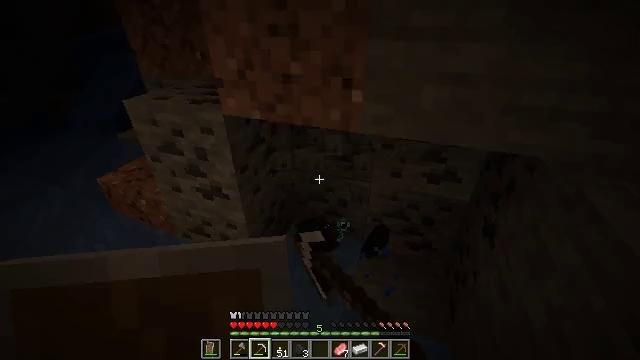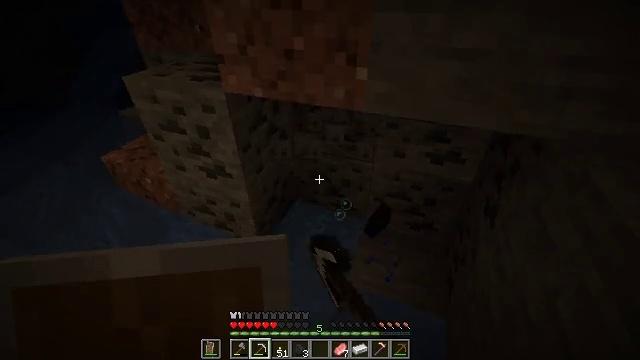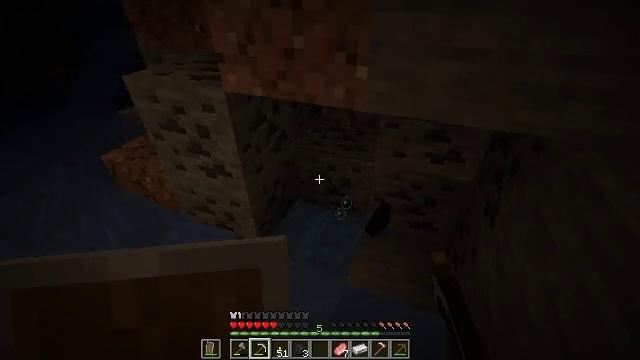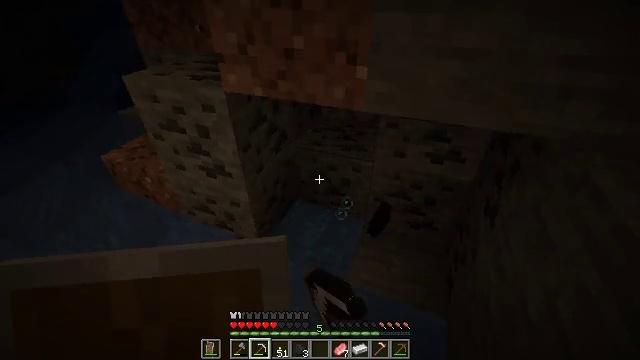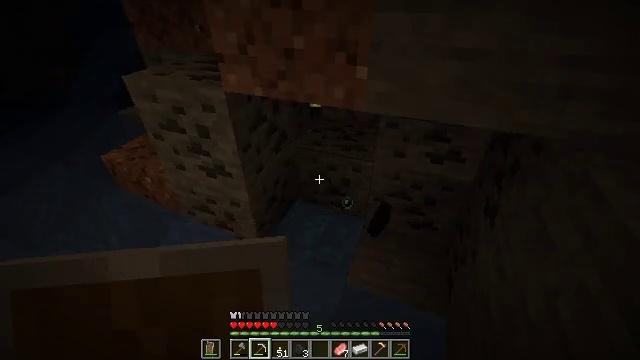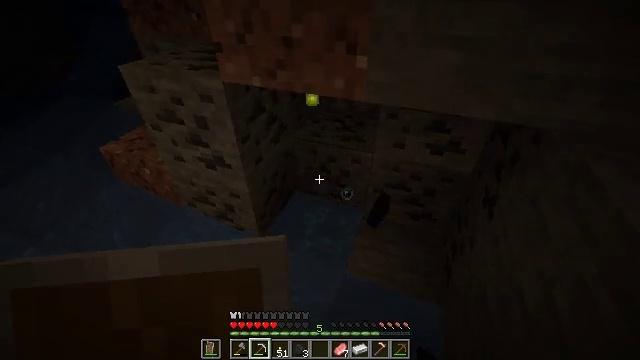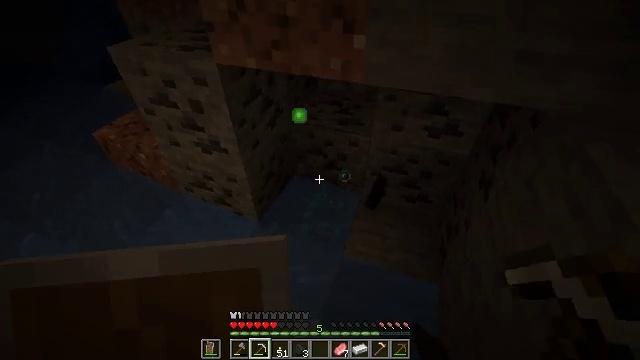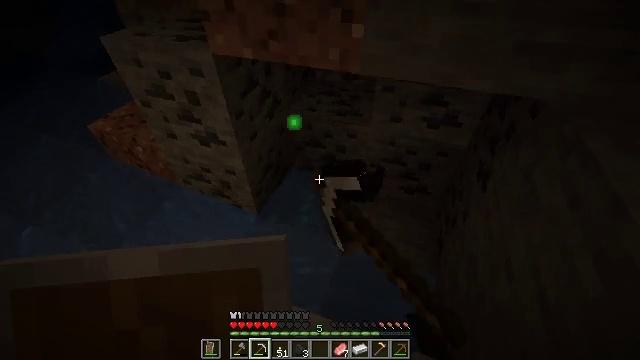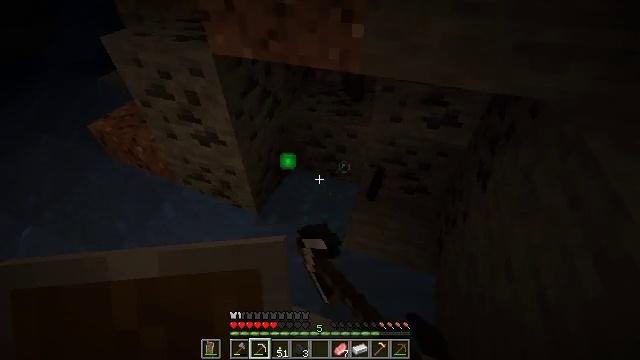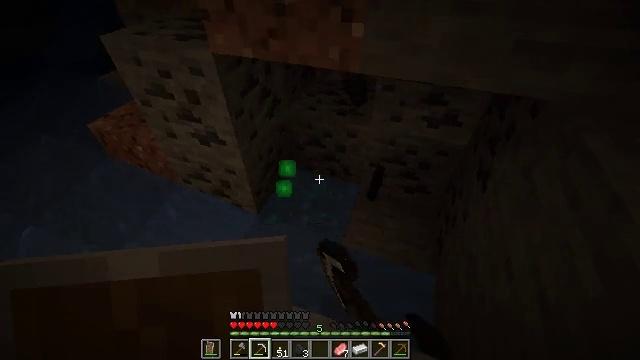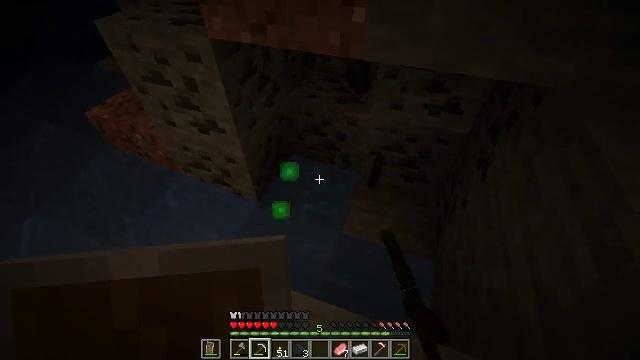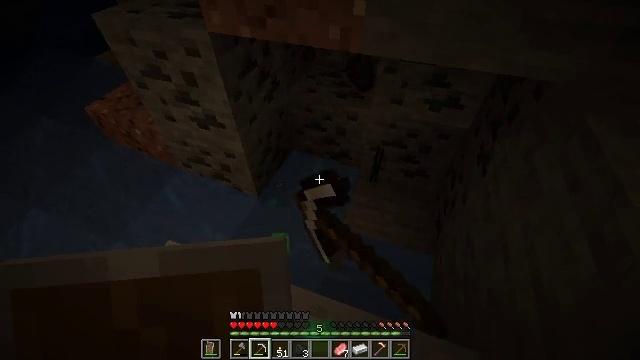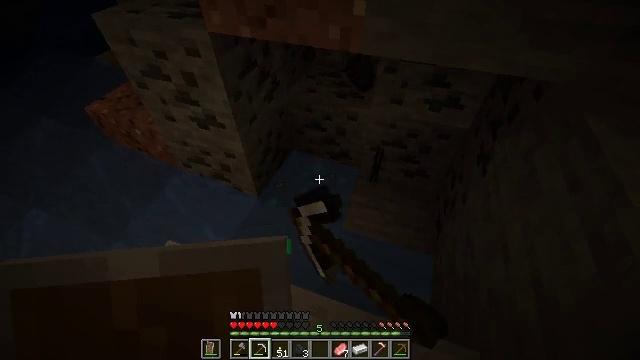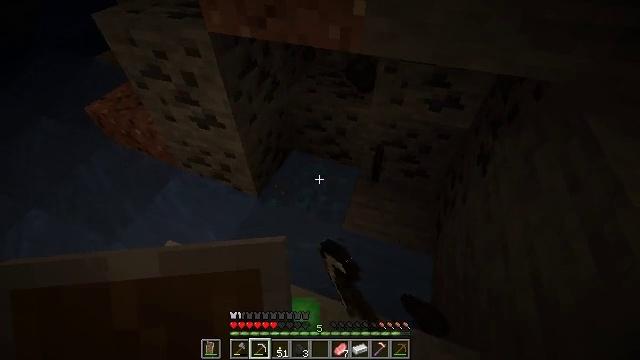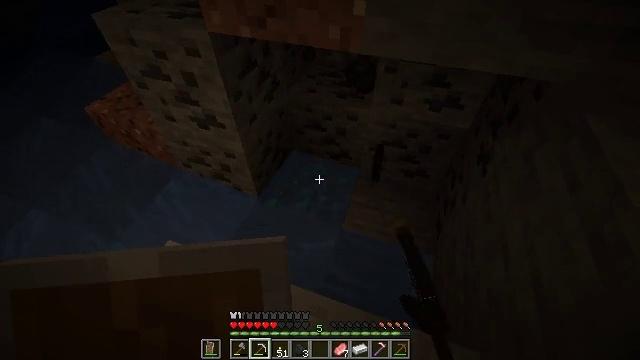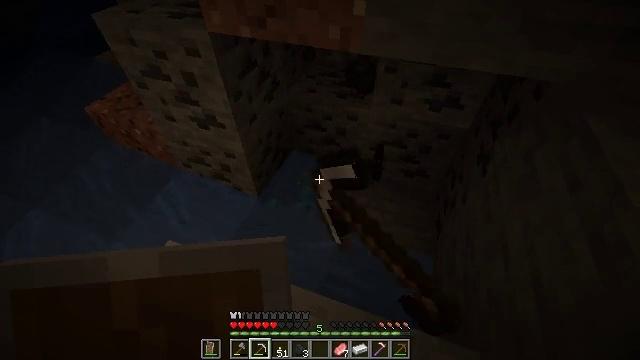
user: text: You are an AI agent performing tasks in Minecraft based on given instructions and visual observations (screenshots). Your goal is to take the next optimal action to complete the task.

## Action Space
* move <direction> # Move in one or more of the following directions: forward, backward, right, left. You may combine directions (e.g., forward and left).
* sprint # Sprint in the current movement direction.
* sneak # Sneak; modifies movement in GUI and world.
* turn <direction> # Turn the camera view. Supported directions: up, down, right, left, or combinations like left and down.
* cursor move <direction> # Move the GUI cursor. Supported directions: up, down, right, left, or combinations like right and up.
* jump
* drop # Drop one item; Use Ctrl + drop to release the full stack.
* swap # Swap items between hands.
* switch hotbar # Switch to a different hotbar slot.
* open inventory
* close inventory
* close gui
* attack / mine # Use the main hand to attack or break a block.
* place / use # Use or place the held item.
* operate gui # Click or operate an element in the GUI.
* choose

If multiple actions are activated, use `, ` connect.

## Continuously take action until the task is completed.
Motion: motion action
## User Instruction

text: Find and break the emerald ore.
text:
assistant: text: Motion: turn down, attack / mine
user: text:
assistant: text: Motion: attack / mine
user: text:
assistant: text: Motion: attack / mine
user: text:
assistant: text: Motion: attack / mine
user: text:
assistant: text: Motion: turn down, attack / mine
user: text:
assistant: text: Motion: turn down, attack / mine
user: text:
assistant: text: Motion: turn down, attack / mine
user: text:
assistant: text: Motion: attack / mine
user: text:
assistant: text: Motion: attack / mine
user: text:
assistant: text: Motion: turn down, attack / mine
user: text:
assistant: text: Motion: turn down, attack / mine
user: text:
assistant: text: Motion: attack / mine
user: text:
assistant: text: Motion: attack / mine
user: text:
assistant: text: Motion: attack / mine
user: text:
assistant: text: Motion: attack / mine
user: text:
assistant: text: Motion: attack / mine
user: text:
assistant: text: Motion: attack / mine
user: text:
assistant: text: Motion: attack / mine
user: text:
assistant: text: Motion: attack / mine
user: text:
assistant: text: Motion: attack / mine
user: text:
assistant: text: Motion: attack / mine
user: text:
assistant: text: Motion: attack / mine
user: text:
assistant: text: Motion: turn down, attack / mine
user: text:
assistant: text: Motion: attack / mine
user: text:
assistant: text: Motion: attack / mine
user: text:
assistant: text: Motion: move forward, attack / mine
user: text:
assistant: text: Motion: move forward, attack / mine
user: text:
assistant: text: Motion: attack / mine